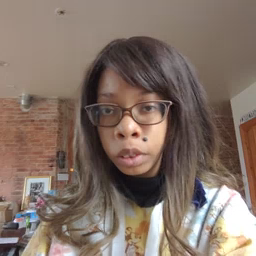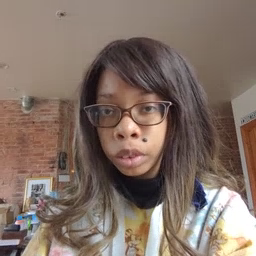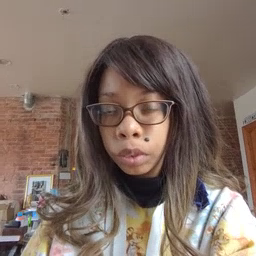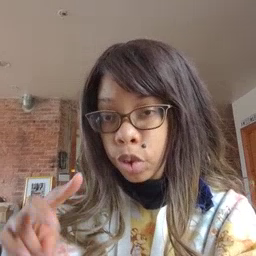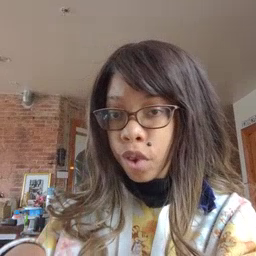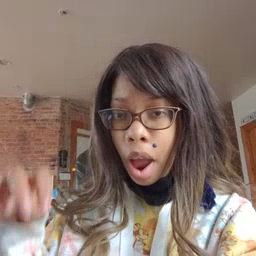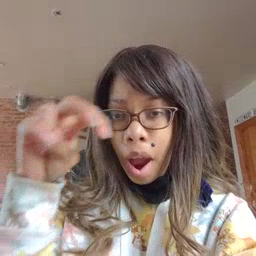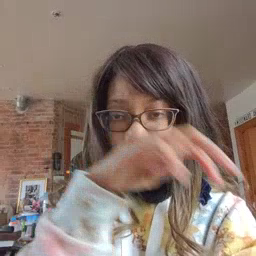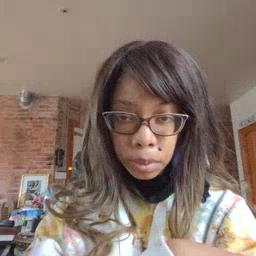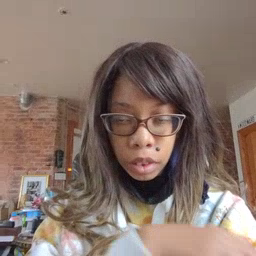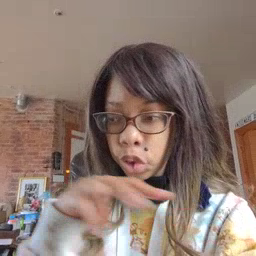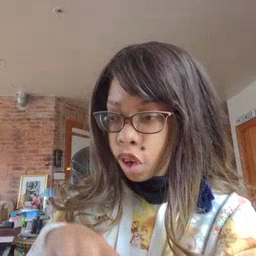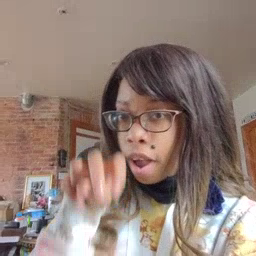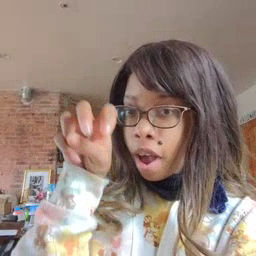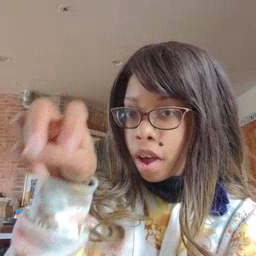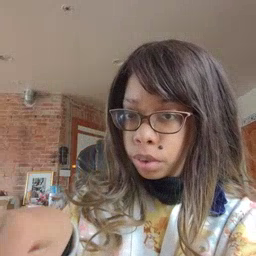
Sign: jump